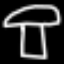
Label: mushroom